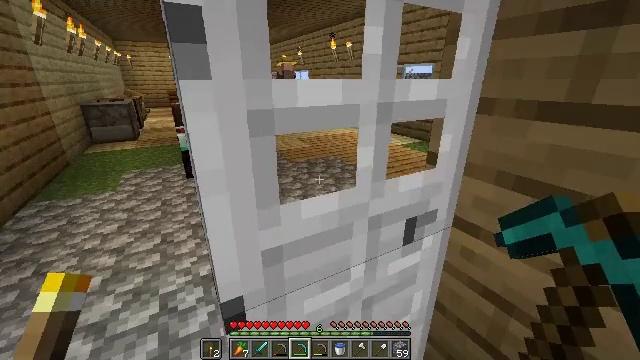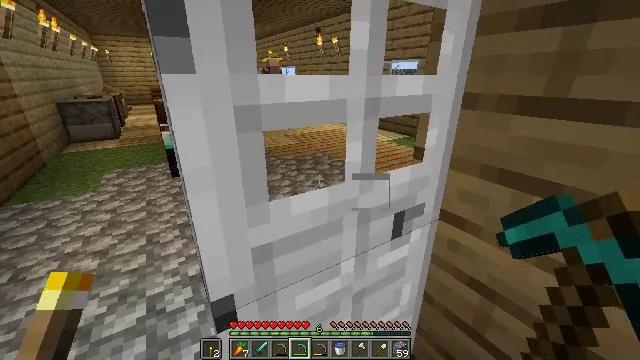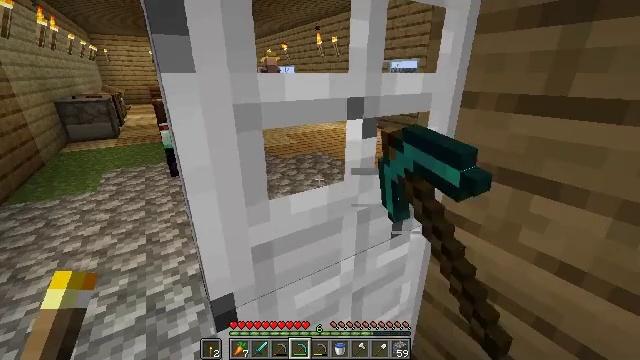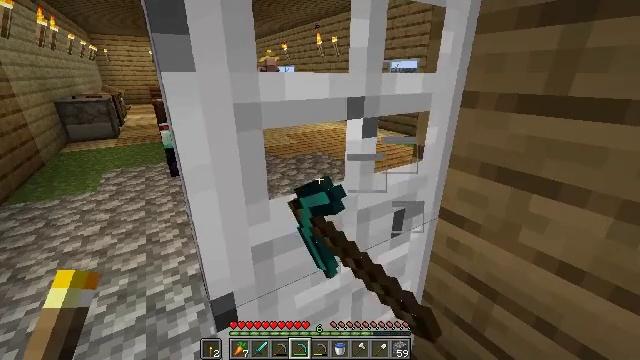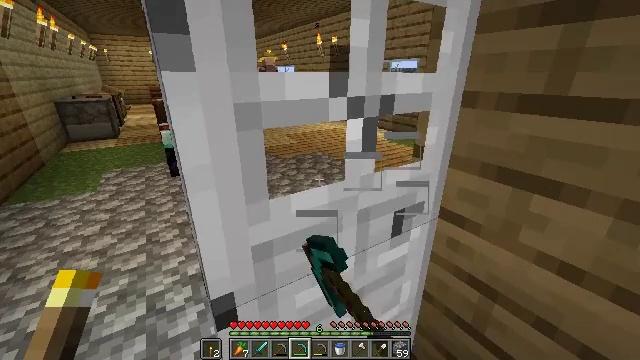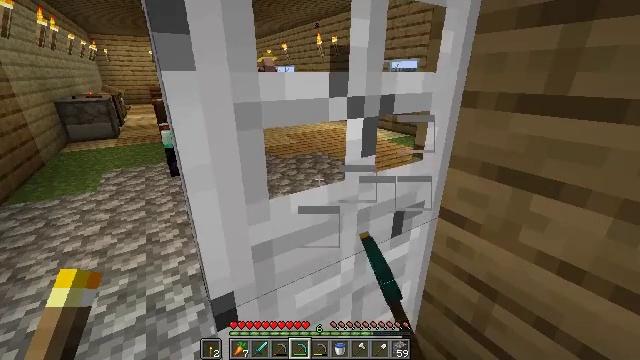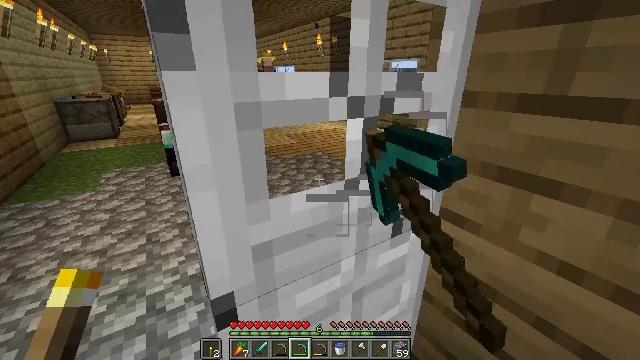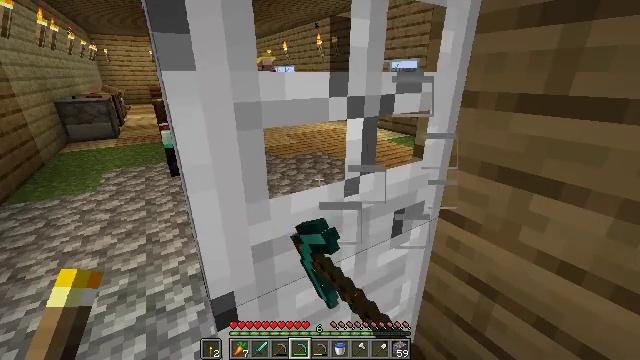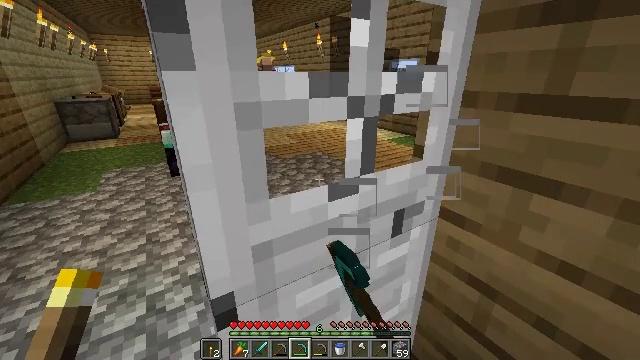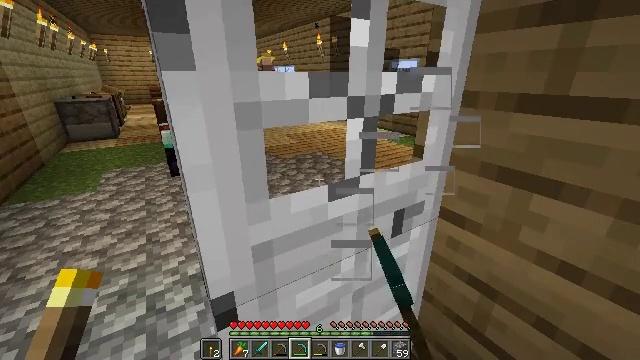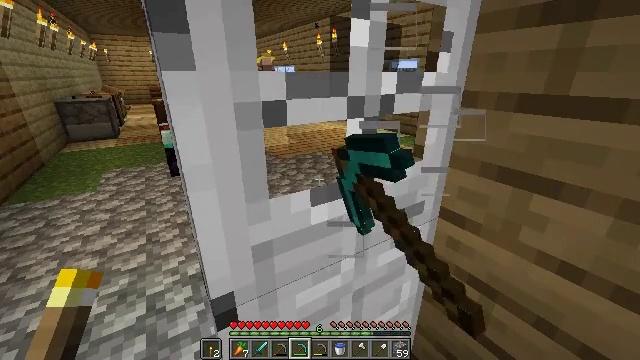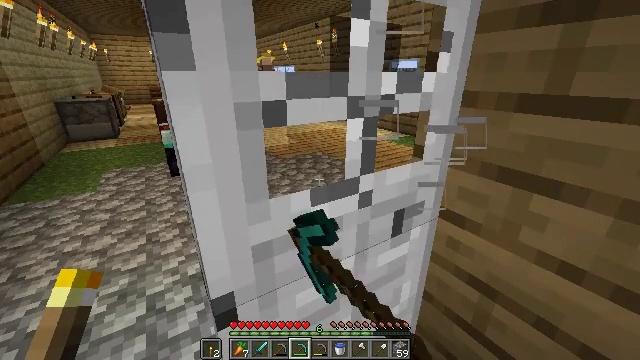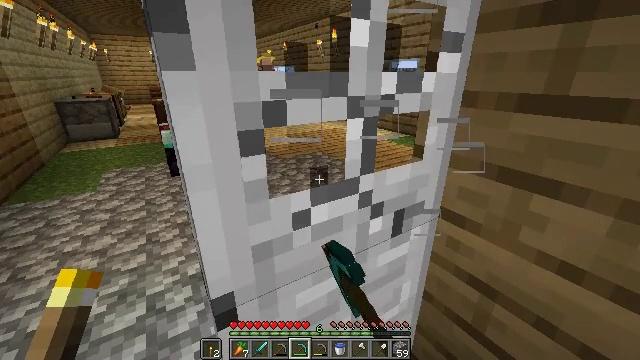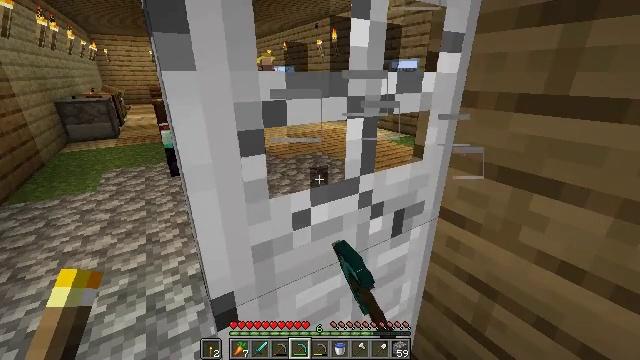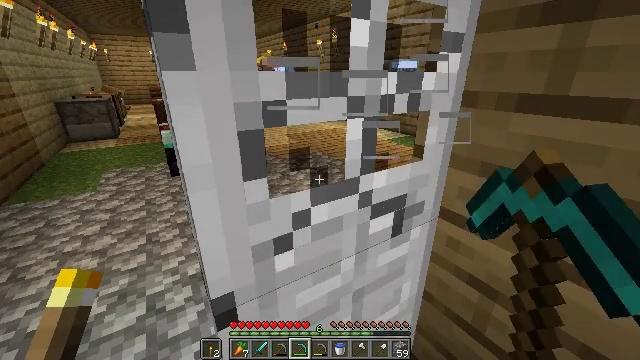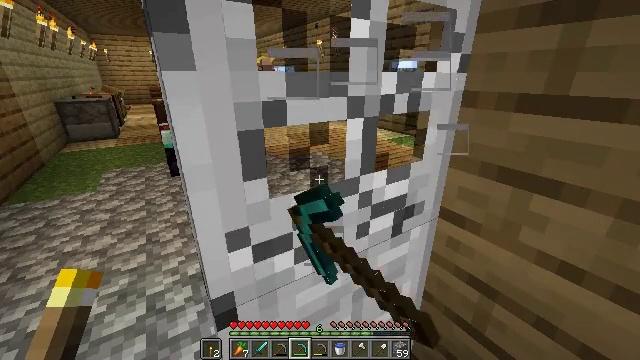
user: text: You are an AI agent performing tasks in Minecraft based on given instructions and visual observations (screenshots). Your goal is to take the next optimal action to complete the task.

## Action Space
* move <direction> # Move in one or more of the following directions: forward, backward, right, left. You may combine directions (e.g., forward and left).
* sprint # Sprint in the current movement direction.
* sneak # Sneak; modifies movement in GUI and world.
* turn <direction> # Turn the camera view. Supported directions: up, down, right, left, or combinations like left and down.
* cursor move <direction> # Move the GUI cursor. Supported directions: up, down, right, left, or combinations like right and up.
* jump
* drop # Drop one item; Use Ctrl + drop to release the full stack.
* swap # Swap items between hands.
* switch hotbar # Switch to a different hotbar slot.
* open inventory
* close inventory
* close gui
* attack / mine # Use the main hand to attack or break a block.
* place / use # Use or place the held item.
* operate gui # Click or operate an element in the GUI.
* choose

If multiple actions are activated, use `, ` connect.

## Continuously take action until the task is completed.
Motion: motion action
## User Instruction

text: Break the iron door.
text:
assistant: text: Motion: turn right, attack / mine
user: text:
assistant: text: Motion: attack / mine
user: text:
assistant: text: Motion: attack / mine
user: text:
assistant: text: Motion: attack / mine
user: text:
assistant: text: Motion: attack / mine
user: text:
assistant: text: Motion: attack / mine
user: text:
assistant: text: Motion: attack / mine
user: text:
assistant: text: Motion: attack / mine
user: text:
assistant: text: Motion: attack / mine
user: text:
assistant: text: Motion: attack / mine
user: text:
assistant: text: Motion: attack / mine
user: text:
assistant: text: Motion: attack / mine
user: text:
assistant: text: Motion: attack / mine
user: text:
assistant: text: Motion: attack / mine
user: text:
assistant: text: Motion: attack / mine
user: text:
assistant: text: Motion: attack / mine
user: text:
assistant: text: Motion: attack / mine
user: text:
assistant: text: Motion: attack / mine
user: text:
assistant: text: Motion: attack / mine
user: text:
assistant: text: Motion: turn down, attack / mine
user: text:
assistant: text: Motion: turn down, attack / mine
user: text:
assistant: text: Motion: attack / mine
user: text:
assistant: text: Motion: attack / mine
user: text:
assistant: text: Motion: attack / mine